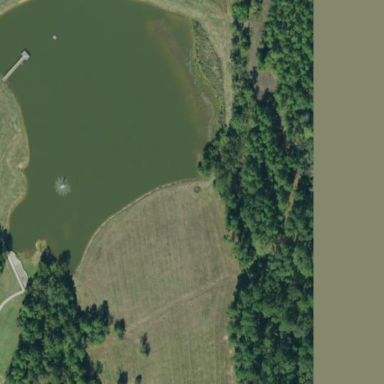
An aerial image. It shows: Pond surrounded by natural water.